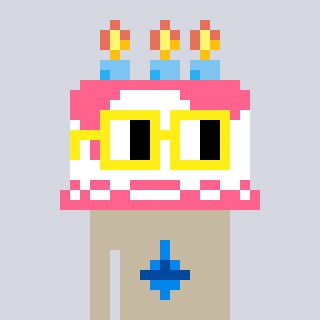
a pixel art character with square yellow glasses, a cake-shaped head and a bege-colored body on a cool background